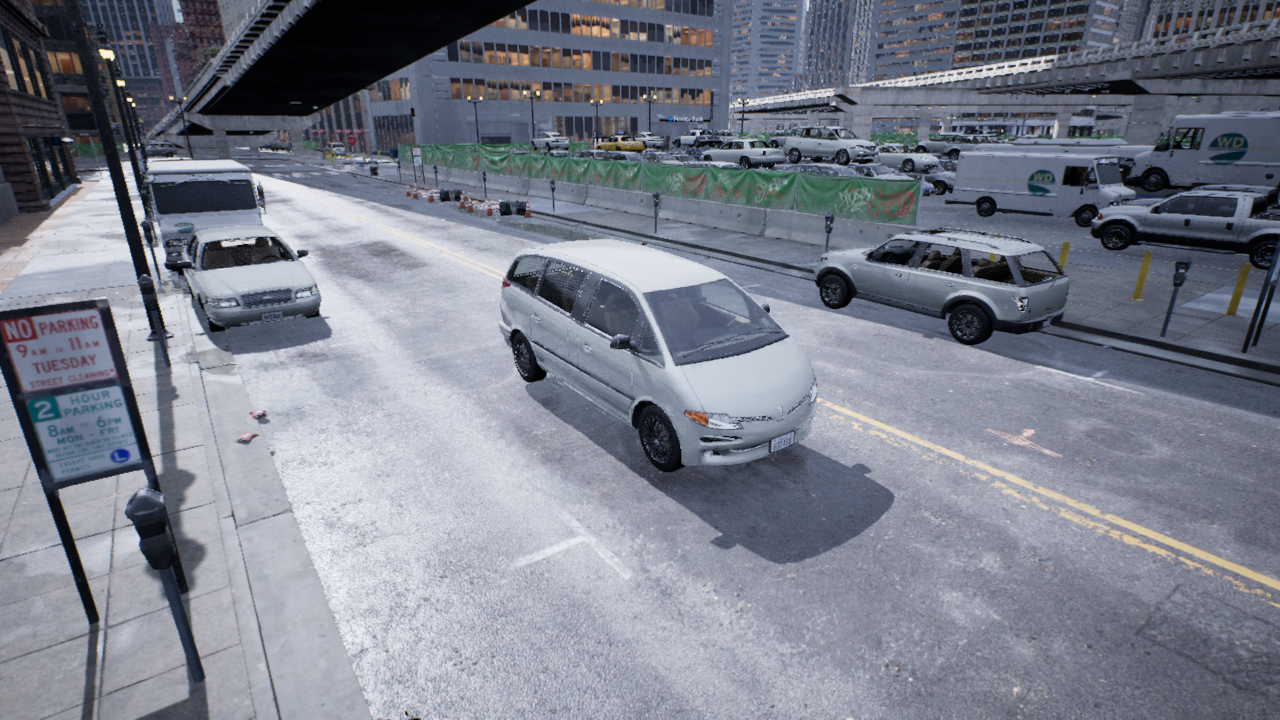
Venue: downtown
Lighting: overcast
Vehicle rig: minivan